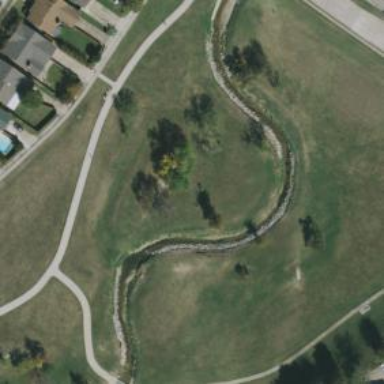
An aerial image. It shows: Disc golf basket.